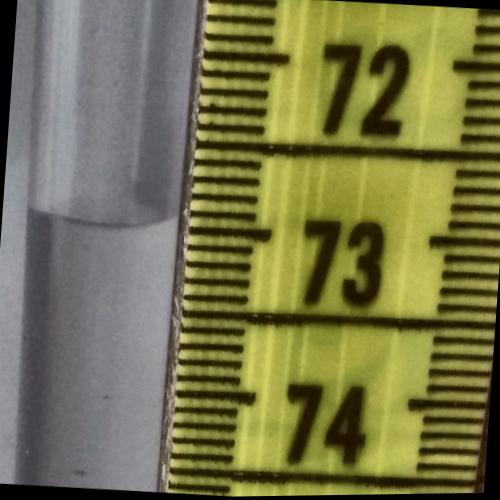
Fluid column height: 72.9 cm